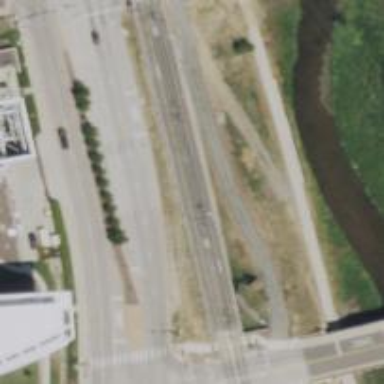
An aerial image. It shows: Light rail railway with electrified contact line.